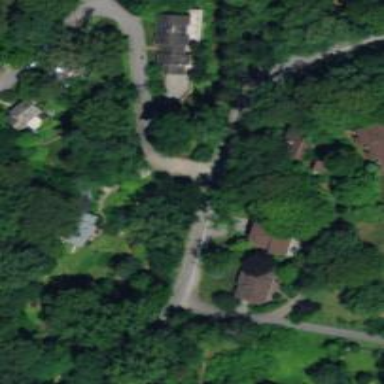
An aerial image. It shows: Residential road with asphalt surface that crosses over slab bridge.